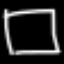
Label: square